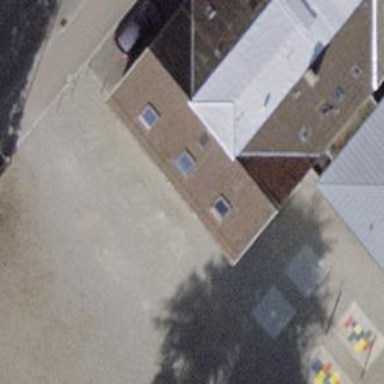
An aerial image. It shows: School.